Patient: sex M, age 24
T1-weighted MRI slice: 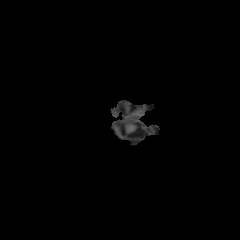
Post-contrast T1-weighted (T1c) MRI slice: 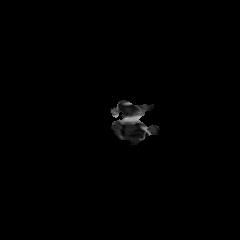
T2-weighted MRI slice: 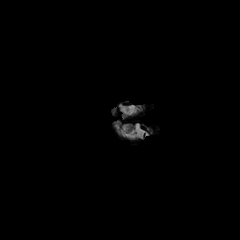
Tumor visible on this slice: no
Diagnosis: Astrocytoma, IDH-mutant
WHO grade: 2